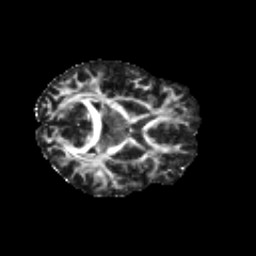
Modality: FA
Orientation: axial
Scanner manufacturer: siemens
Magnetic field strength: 3 T
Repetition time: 4.16 s
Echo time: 0.0806 s